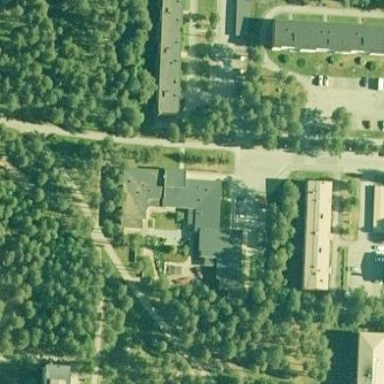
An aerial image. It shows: Commercial building.